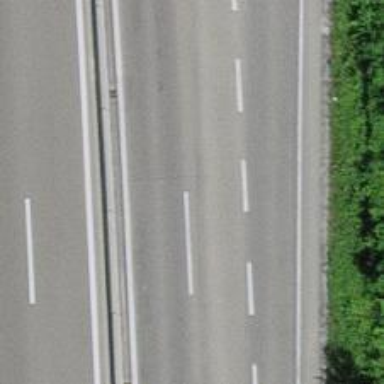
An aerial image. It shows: Motorway junction.